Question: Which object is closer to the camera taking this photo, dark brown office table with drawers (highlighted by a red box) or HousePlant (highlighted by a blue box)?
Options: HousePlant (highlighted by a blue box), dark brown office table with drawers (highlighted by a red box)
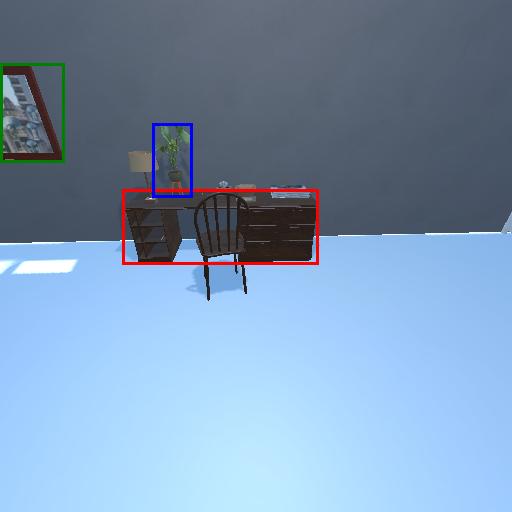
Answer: HousePlant (highlighted by a blue box)